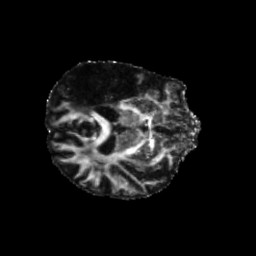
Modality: FA
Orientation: axial
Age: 72
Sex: male
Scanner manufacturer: siemens
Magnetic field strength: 3 T
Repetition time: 5.25 s
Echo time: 0.08 s